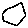
Label: hexagon